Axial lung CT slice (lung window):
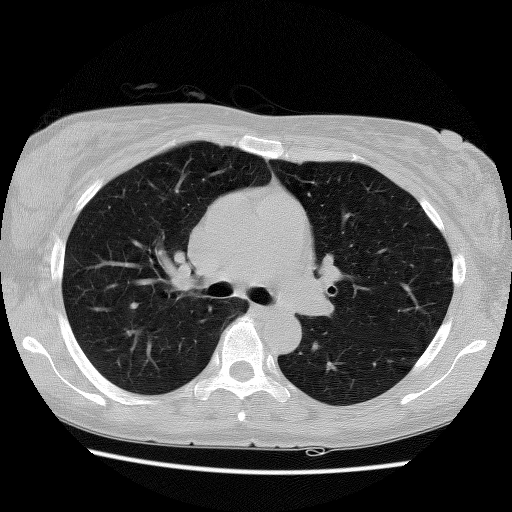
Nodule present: no